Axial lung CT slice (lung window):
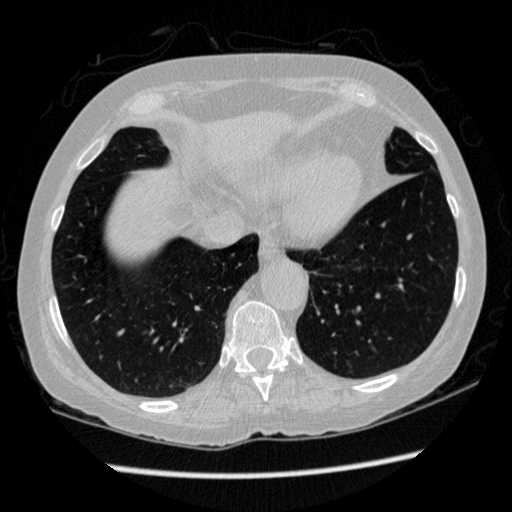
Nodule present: no